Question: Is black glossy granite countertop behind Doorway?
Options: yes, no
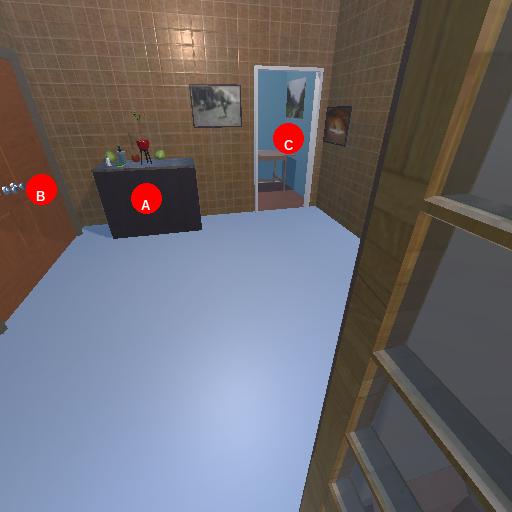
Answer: yes